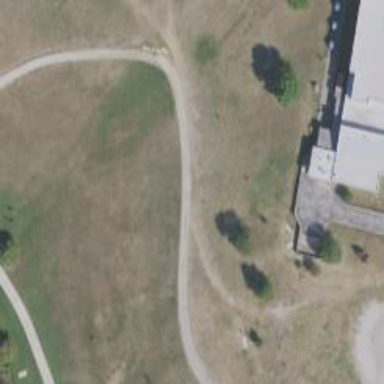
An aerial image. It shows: Disc golf hole as part of disc golf sport activity.